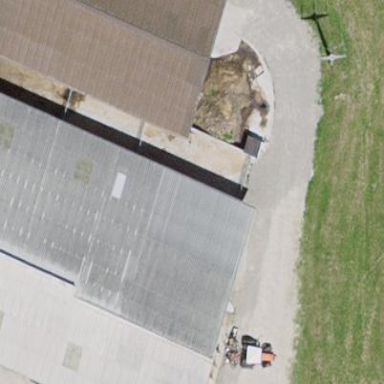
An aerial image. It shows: View of roof of building.